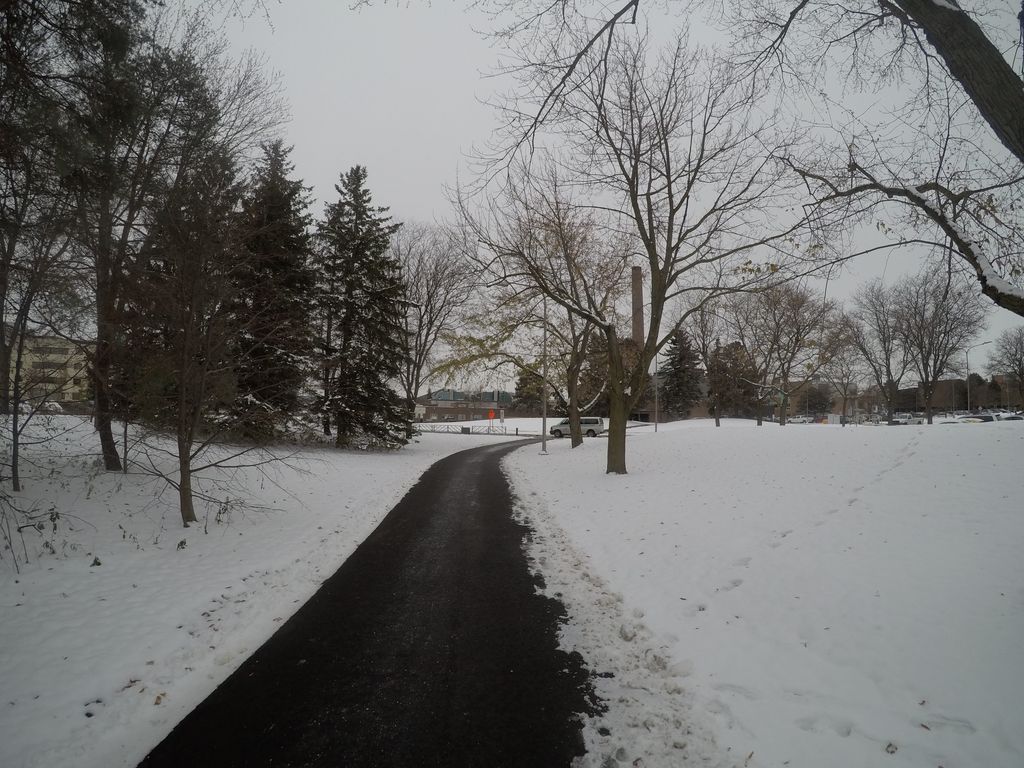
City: kitchener-waterloo